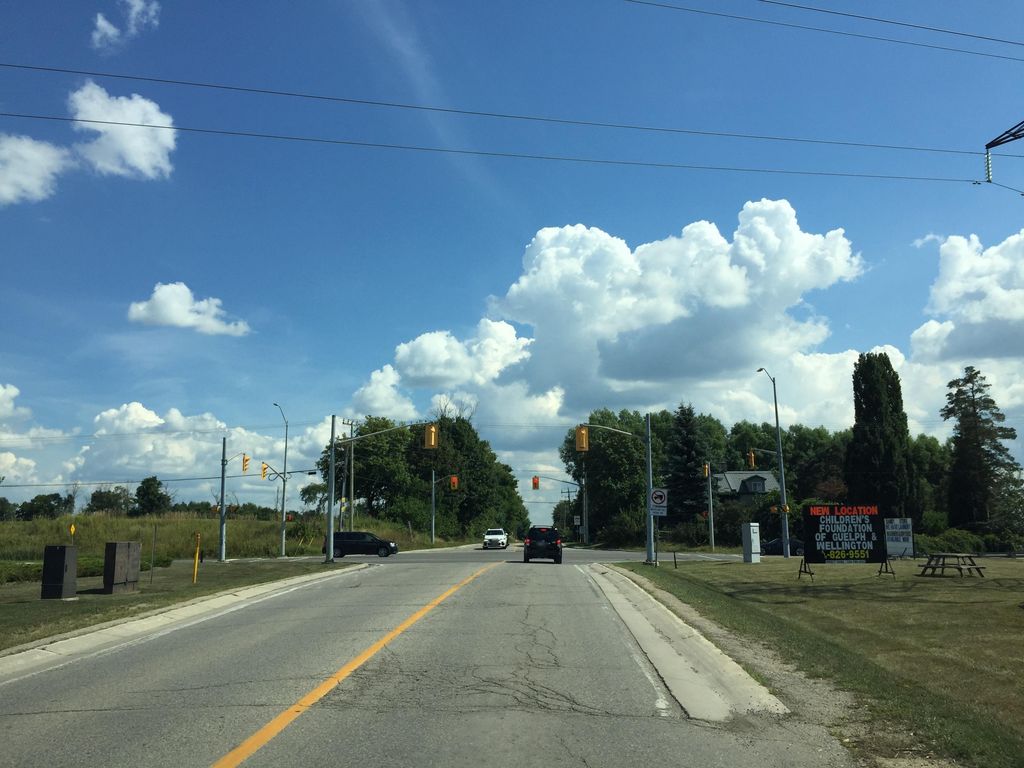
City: kitchener-waterloo